Interaction volume radius: 10 \u00c5
Interaction volume height: 10 \u00c5
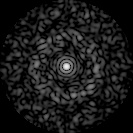
Disorder parameter: 0.8225